Question: I'm trying to store previous and current data from a text box into an array, the data from the textbox is updated infinitely until the program is stopped.
I have one line and that ONE line always updates, I want to store the previously received data, so this data can be used later.

How I'm getting the data:
'''
private void serialPort1_DataReceived(object sender, SerialDataReceivedEventArgs e)
{
dataIn = serialPort1.ReadExisting(); // working
this.Invoke(new EventHandler(displayData)); // working
}
textBox_ReceievedData2.Text = dataIn;
'''
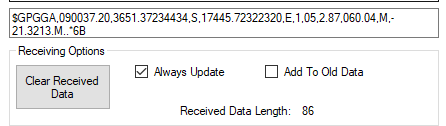
Answer: I think you are looking for somethig like this:
---
'''
List<string> everyDataChange = new List<string>();
private void serialPort1_DataReceived(object sender, SerialDataReceivedEventArgs e)
{
dataIn = serialPort1.ReadExisting(); // working
this.Invoke(new EventHandler(displayData)); // working
}
textBox_ReceievedData2.Text += dataIn;
everyDataChange.Add(dataIn);
'''
---
Hope it helps